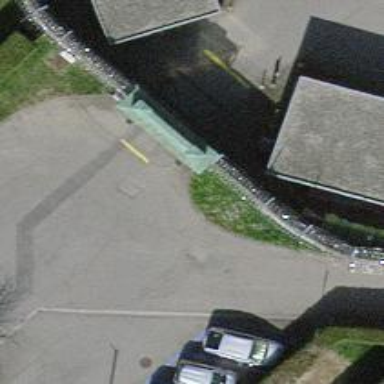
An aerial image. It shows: Sally port barrier.